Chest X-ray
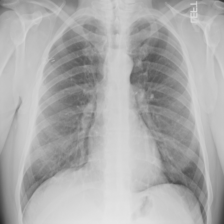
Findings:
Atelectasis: negative
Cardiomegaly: negative
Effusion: negative
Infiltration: negative
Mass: negative
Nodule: negative
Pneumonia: negative
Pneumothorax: negative
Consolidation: negative
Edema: negative
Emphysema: negative
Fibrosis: negative
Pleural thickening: negative
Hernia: negative